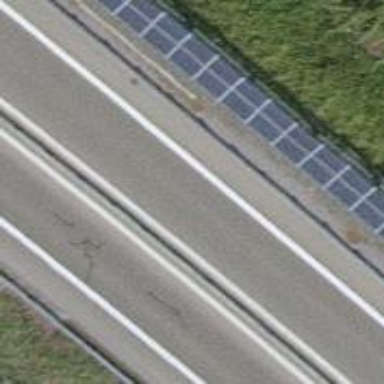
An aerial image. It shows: Asphalt motorway of trunk classification.